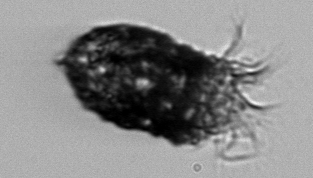
Label: Stenosemella_pacifica